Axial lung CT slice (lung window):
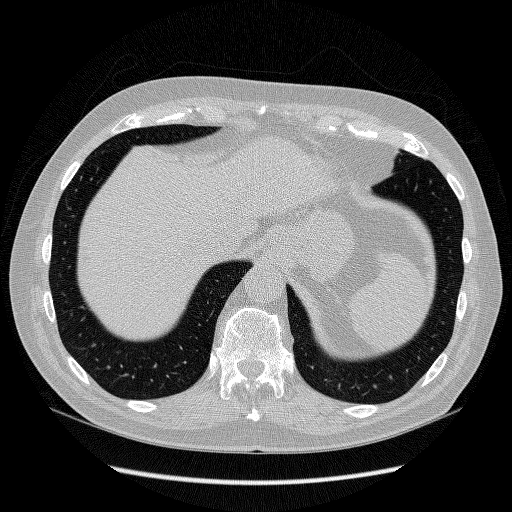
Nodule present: no